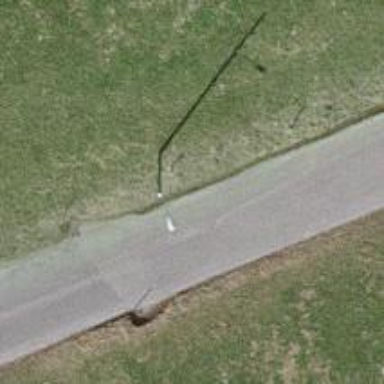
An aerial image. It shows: Power pole.